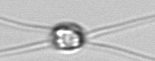
Label: Chaetoceros_danicus